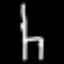
Label: chair